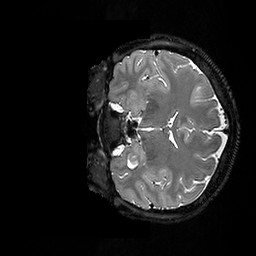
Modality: T2w
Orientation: coronal
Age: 22
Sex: female
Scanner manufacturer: ge
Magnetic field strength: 3 T
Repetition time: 3.202 s
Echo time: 0.06629 s